Field crop: maize
Growth stage: 2
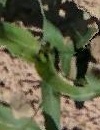
Species: maize